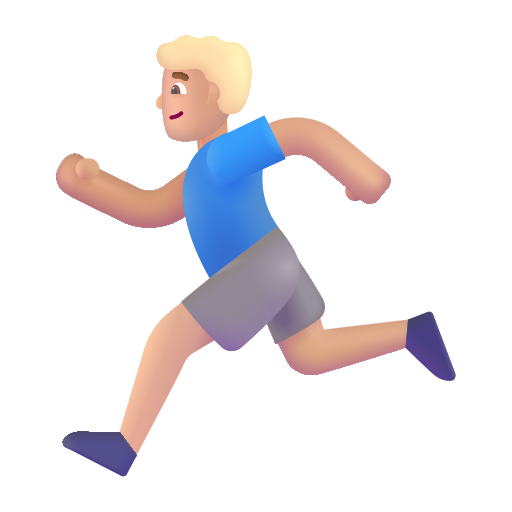
man running color  light